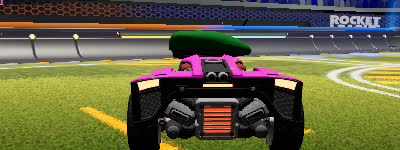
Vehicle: breakout